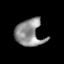
Tissue: lung
Cell type: Epithelial cells
Senescence score: 0.1045
Nuclear area (px): 708
Mean DAPI intensity: 141.746